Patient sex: M
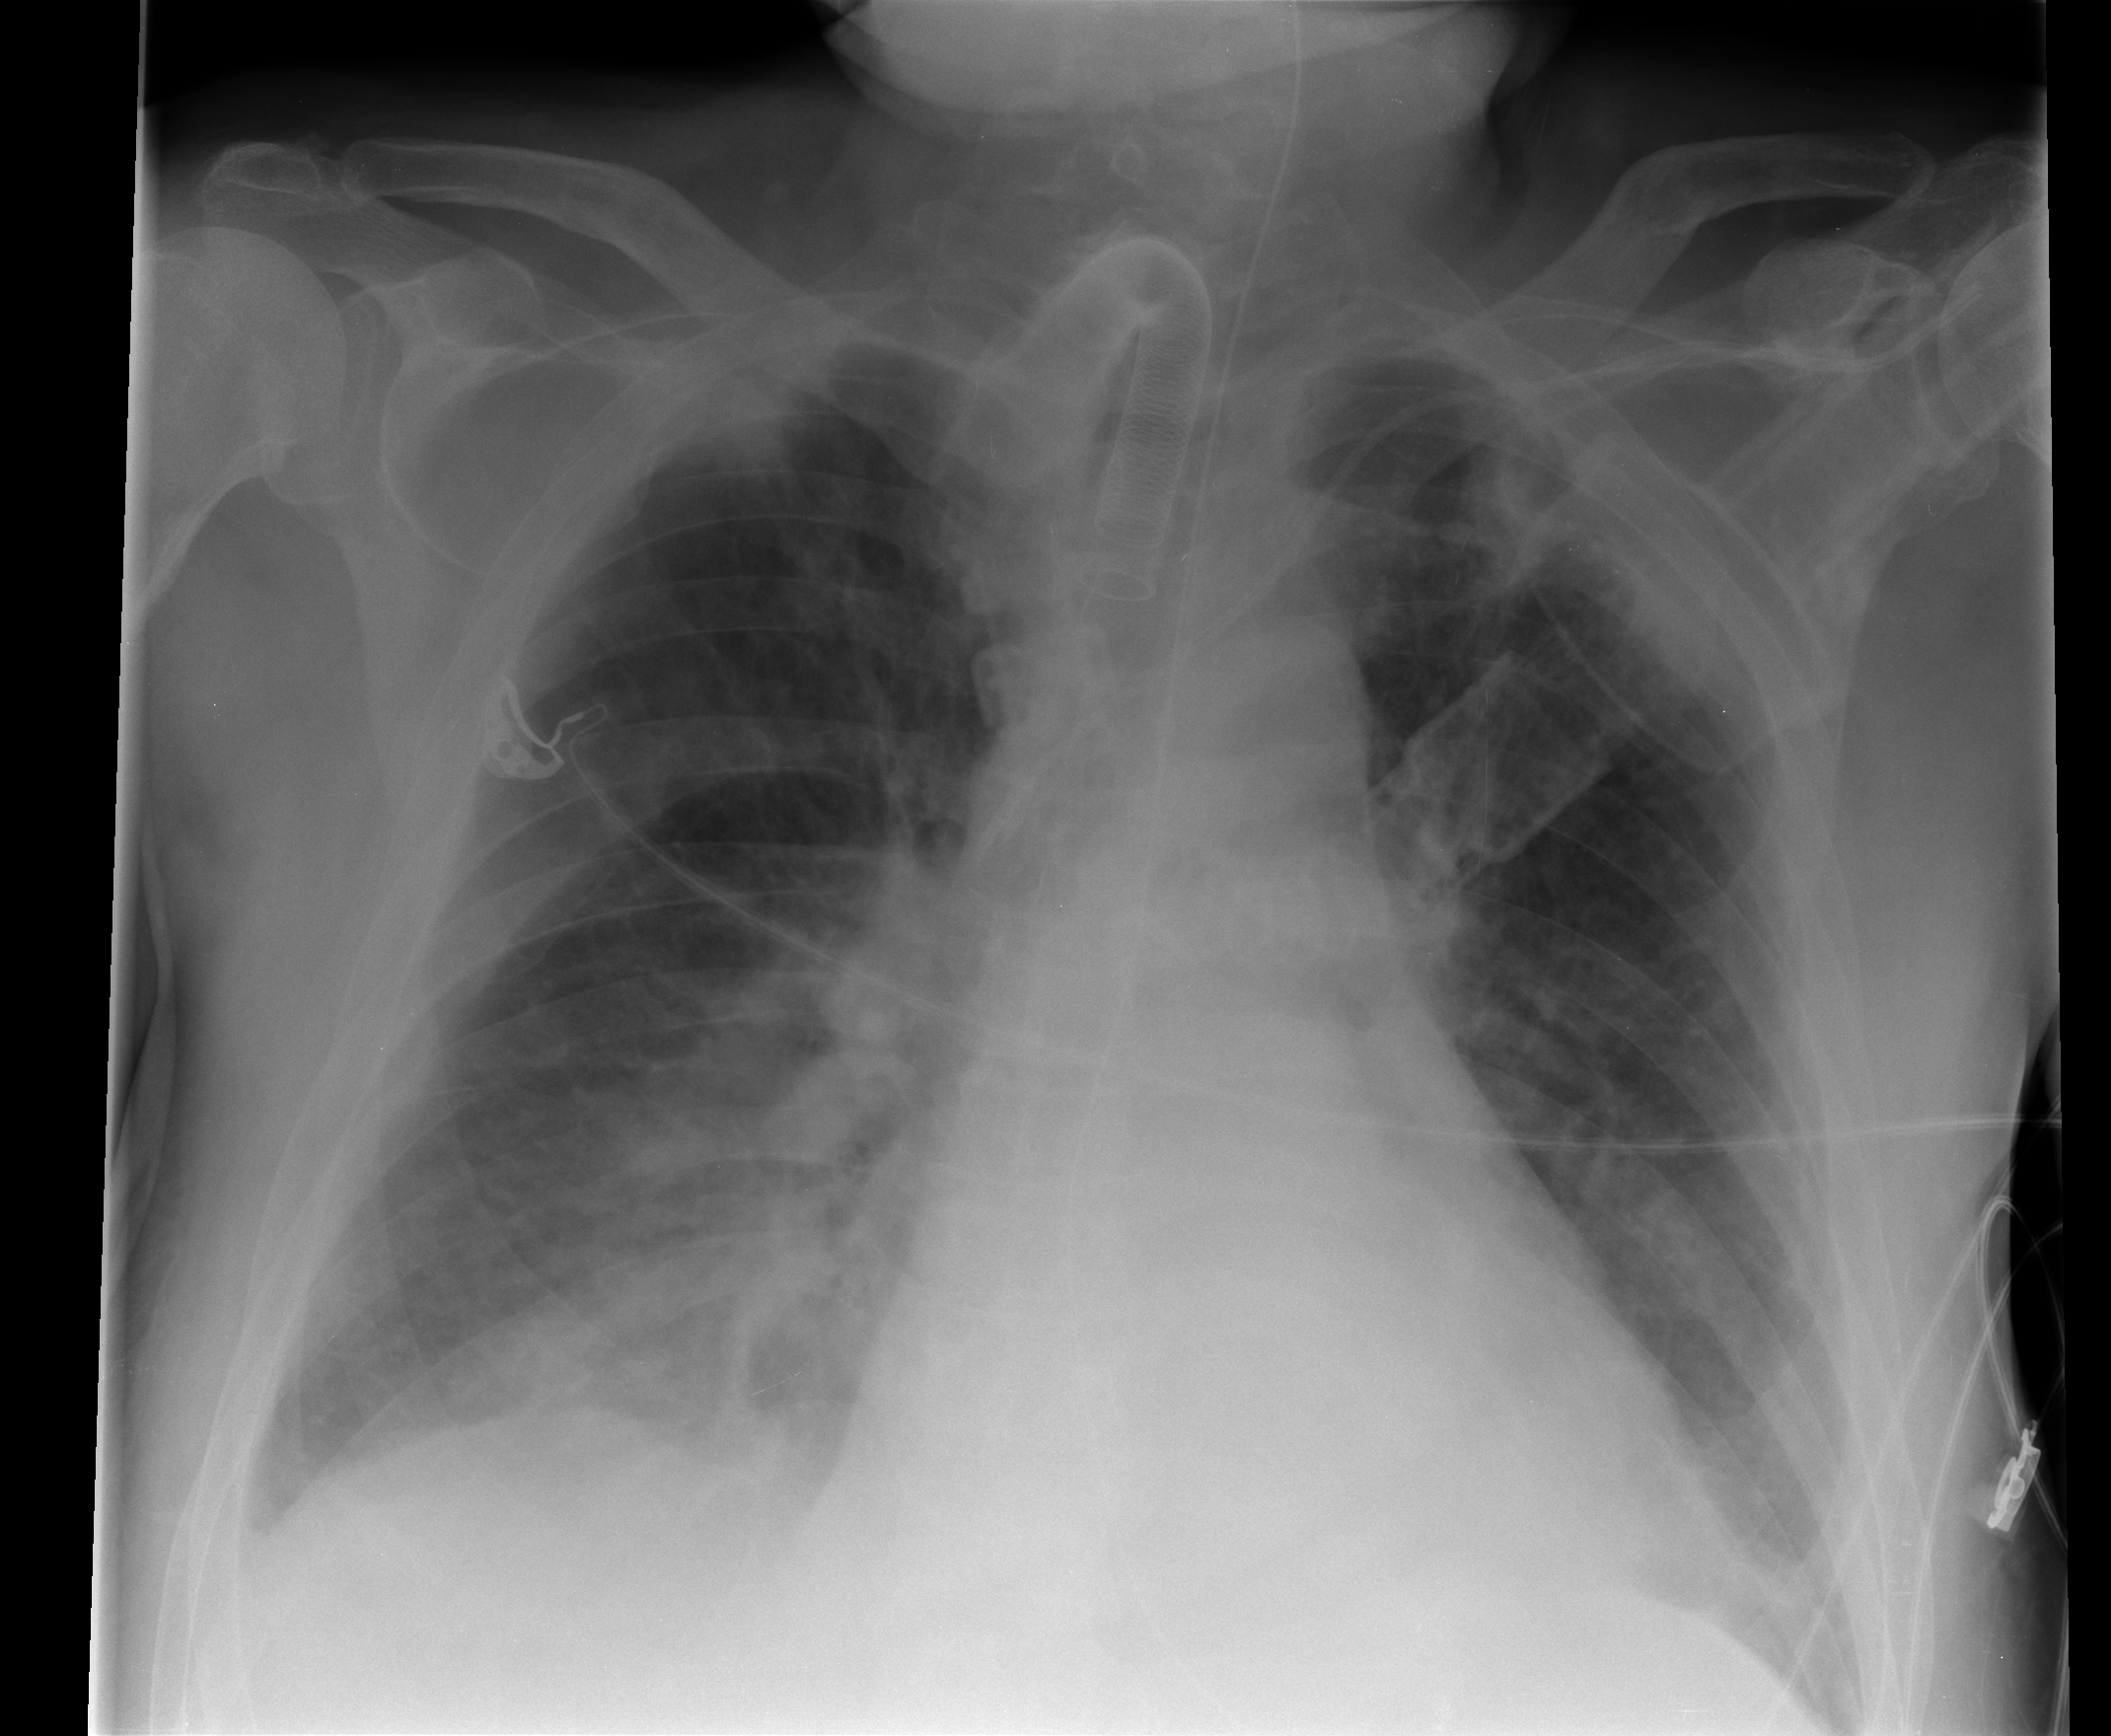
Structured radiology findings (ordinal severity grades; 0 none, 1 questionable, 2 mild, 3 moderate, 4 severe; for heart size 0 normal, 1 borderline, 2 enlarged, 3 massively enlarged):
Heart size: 0
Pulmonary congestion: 2
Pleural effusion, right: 2
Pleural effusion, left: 1
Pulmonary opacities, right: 2
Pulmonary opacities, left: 0
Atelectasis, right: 3
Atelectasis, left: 2